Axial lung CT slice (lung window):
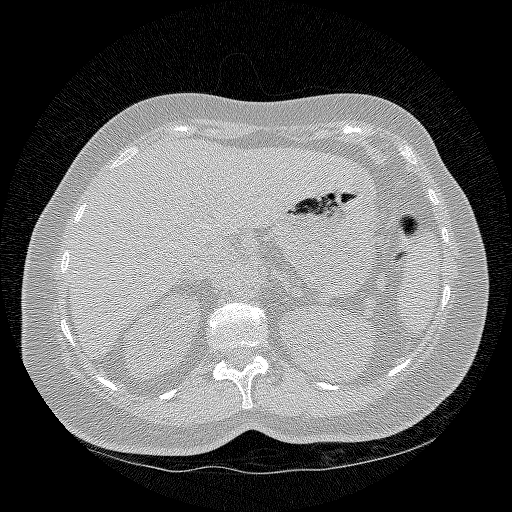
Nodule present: no